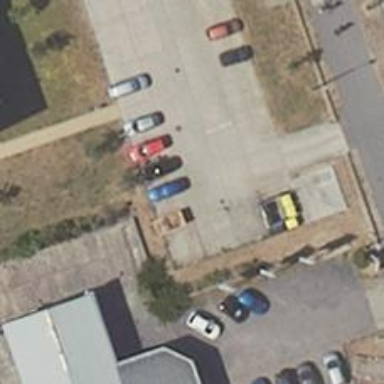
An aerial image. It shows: Concrete driveway designated as service road.